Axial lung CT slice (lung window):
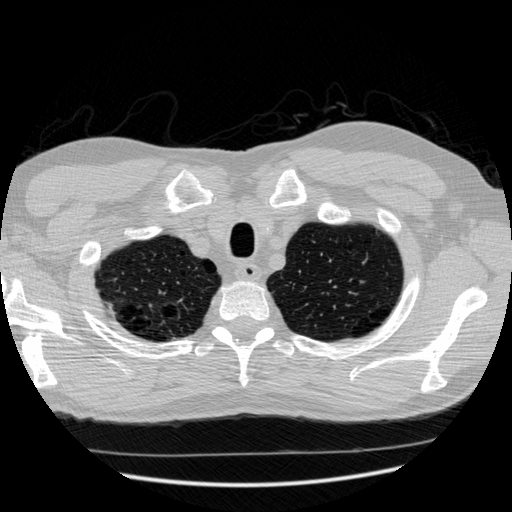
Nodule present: no